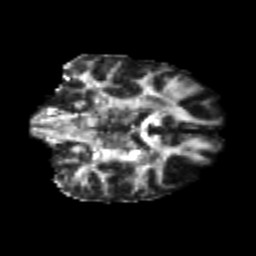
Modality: FA
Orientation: coronal
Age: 23
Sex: male
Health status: healthy
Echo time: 0.074 s